Question: So I'm doing one of the Princeton exercises here: <URL>
and I've fully tested by LFSR class with the data that has been provided, so I'm sure I haven't gone wrong there. However, my PhotoMagic class yields an encrypted photo of the pipe as below:
This is not how it should appear. Any idea as to where my code has gone awry?
'''
import java.awt.Color;
public class PhotoMagic
{
private LFSR lfsr;
public static void main(String args[])
{
new PhotoMagic("src/pictures/shield.png","01101000010100010000",16);
}
public PhotoMagic(String imageName,String binaryPassword,int tap)
{
Picture pic = new Picture(imageName);
lfsr = new LFSR(binaryPassword,tap);
for (int x = 0; x < pic.width(); x++)
{
for (int y = 0; y < pic.height(); y++)
{
Color color = pic.get(x, y);
int red = color.getRed();
int blue = color.getBlue();
int green = color.getGreen();
int transparency = color.getTransparency();
int alpha = color.getAlpha();
int newRed = xor(Integer.toBinaryString(red),paddedBitPattern(lfsr.generate(8)));
int newGreen = xor(Integer.toBinaryString(green),paddedBitPattern(lfsr.generate(8)));
int newBlue = xor(Integer.toBinaryString(blue),paddedBitPattern(lfsr.generate(8)));
Color newColor = new Color(newRed, newGreen, newBlue);
pic.set(x, y, newColor);
}
}
pic.show();
}
/**
* Pads bit pattern to the left with 0s if it is not 8 bits long
* @param bitPattern
* @return
*/
public String paddedBitPattern(int bitPattern)
{
String tempBit = Integer.toBinaryString(bitPattern);
String newPattern = "";
for(int i = 1; i < 9-tempBit.length(); i++)
{
newPattern += "0";
}
newPattern += tempBit;
return newPattern;
}
/**
* Performs the bitwise XOR
* @param colorComponent
* @param generatedBit
* @return
*/
public int xor(String colorComponent, String generatedBit)
{
String newColor = "";
for(int i = 0; i < colorComponent.length(); i++)
{
if(colorComponent.charAt(i) != generatedBit.charAt(i))
{
newColor += 1;
}
else
{
newColor += 0;
}
}
return Integer.valueOf(newColor,2);
}
'''
}
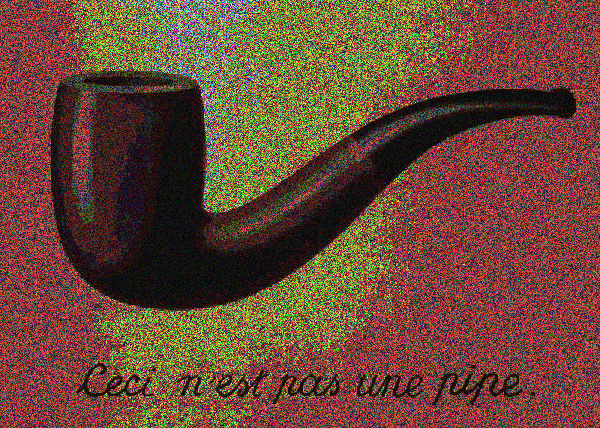
Answer: You need to pad the result of Integer.toBinaryString() when calculating newRed, newGreen and newBlue. It may not have length 8.